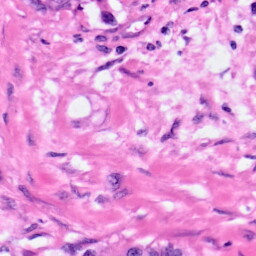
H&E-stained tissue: Pancreatic